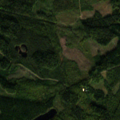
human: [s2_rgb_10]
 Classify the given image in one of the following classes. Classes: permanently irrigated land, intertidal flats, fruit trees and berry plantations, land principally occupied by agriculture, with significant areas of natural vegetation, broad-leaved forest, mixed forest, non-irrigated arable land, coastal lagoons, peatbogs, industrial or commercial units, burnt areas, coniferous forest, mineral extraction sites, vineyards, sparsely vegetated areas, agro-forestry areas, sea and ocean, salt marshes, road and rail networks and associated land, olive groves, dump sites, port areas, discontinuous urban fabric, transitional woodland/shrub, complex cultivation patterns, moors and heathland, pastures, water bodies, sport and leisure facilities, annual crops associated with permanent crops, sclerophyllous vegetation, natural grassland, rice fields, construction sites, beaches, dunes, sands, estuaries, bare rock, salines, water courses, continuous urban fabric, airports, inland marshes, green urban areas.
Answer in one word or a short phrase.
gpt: coniferous forest, mixed forest, transitional woodland/shrub